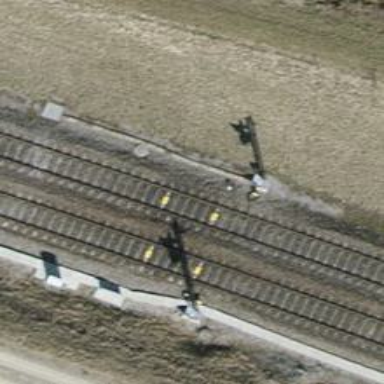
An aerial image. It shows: Railway signal.